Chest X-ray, AP view. Patient: 32 years old, sex M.
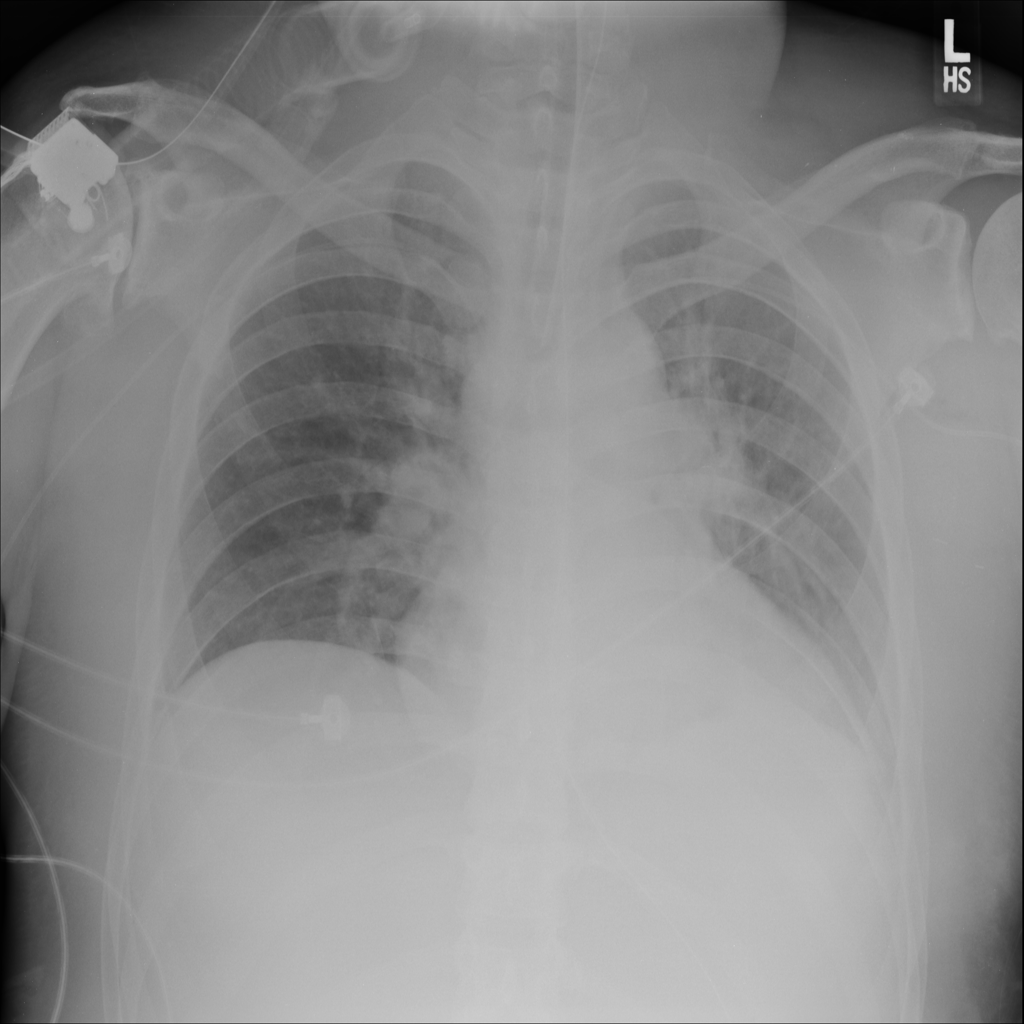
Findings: Cardiomegaly, Infiltration